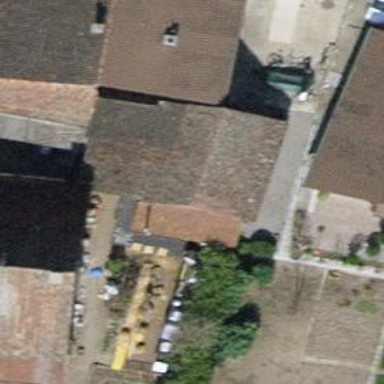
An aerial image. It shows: Shed building.